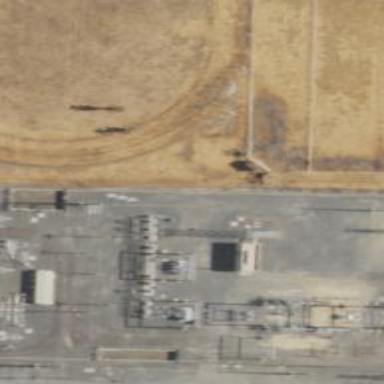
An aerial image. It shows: Power substation.